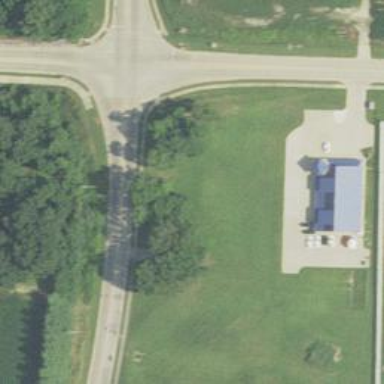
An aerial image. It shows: Veterinary facility.